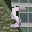
Label: 5